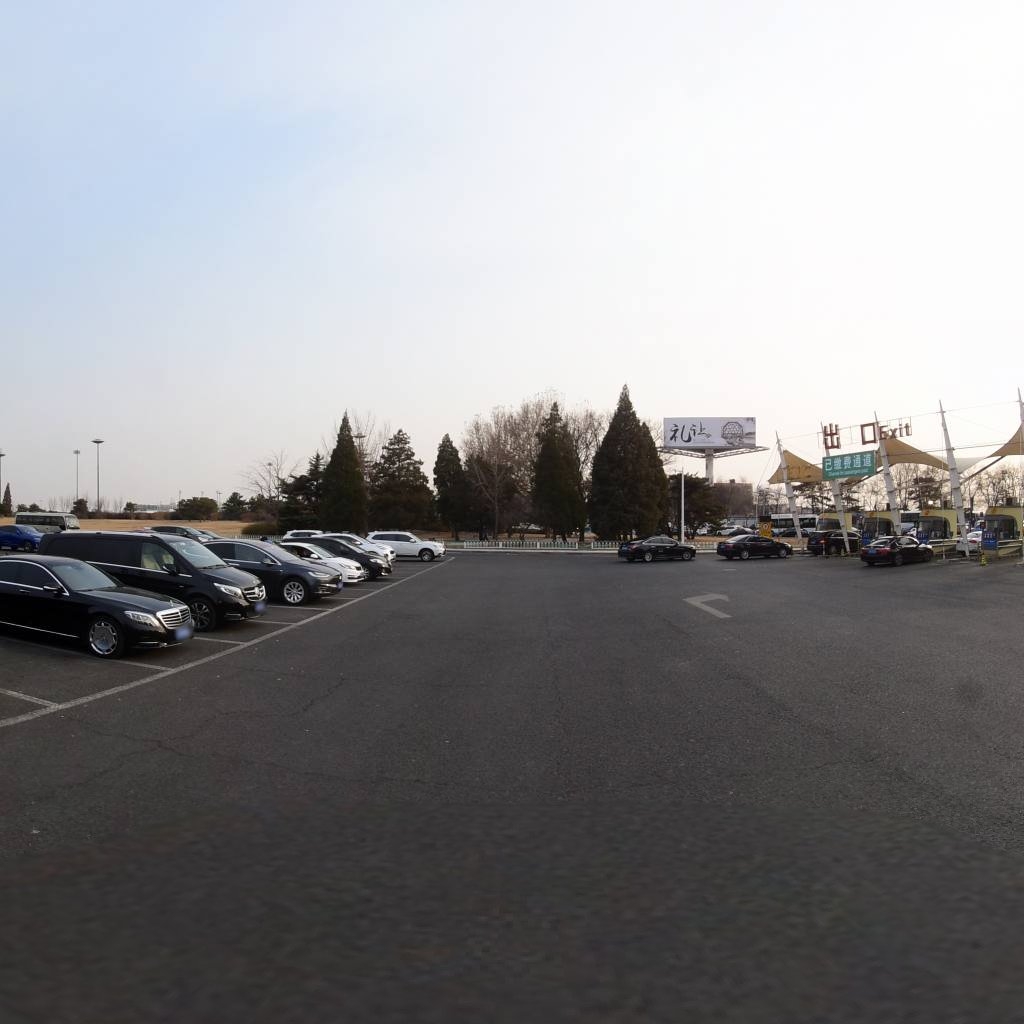
Region: Chaoyang
Road damage annotations: transverse crack, transverse crack, longitudinal crack, longitudinal crack